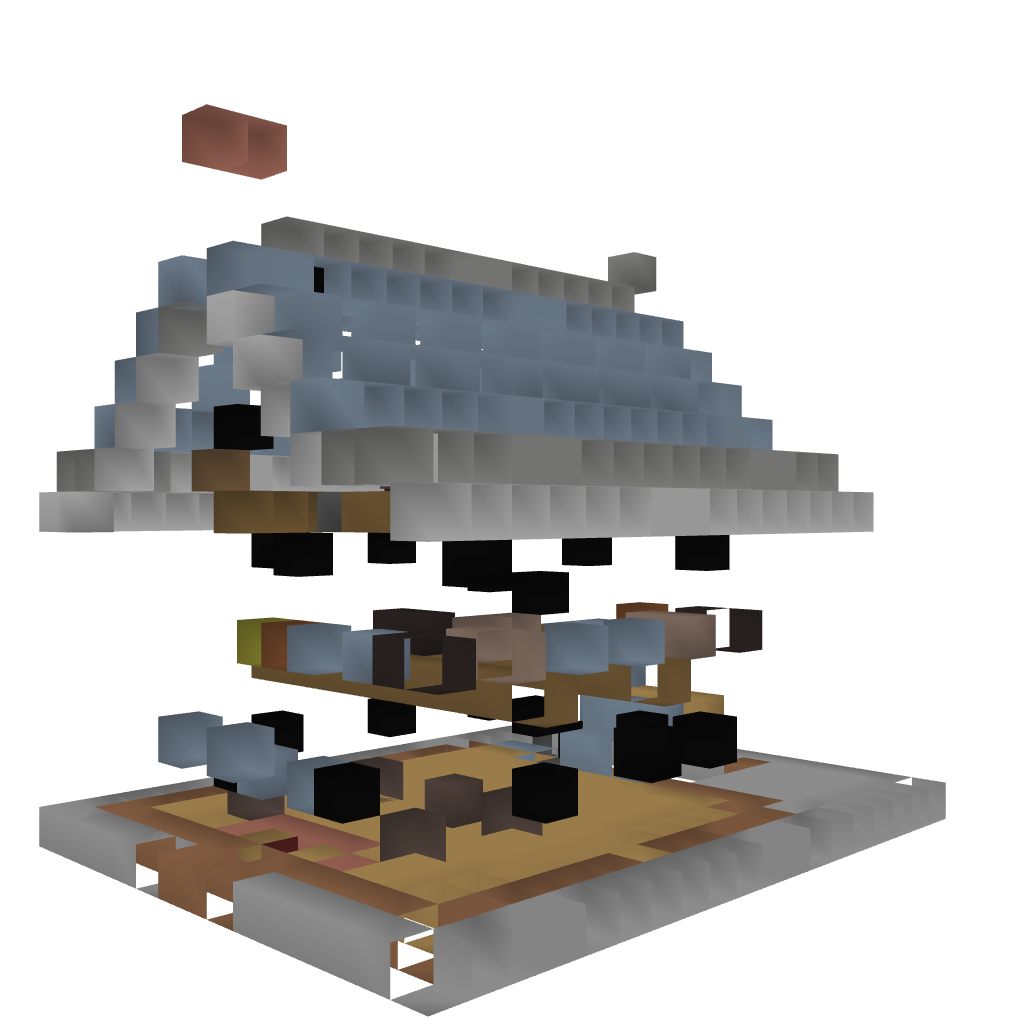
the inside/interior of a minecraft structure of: Small Rustic Inn